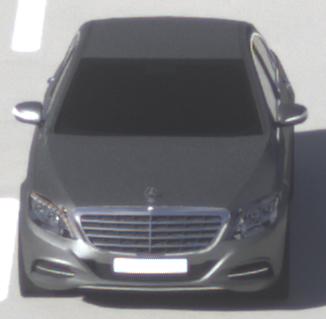
Make: Mercedes-Benz
Model: S 400 HYBRID
Detailed model: S-Class (222) Limousine
Model produced from: 2013/05
Model produced until: 2015/04
Doors: 4
Color: gray
Road condition: dry road
Daytime: morning or afternoon
Contrast: high contrast